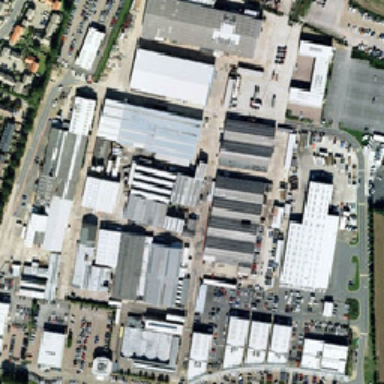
The street industrials are orderly .